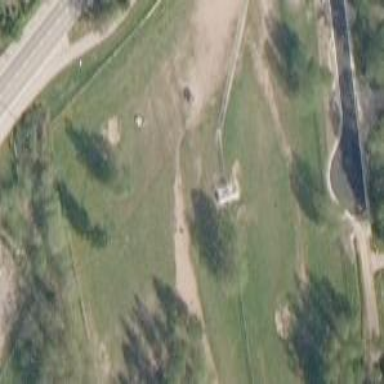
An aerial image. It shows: Dog park for leisure land.